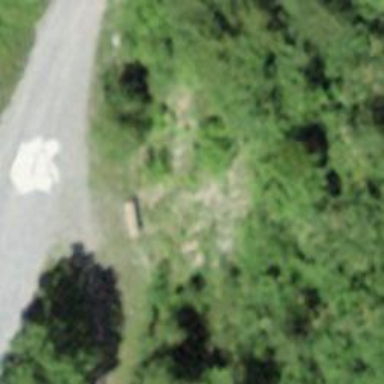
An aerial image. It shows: Picnic table located in leisure land area.